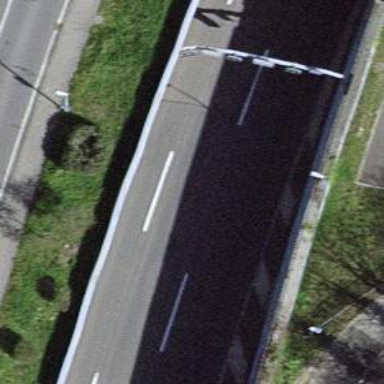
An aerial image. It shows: Motorway.